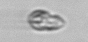
Label: Dinophyceae